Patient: sex M, age 78
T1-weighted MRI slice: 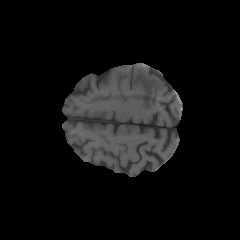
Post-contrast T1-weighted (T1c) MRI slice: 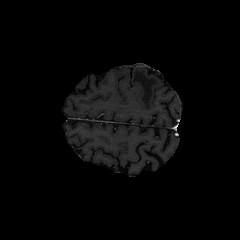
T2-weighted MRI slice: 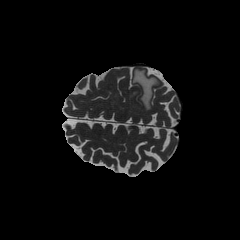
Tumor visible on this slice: yes
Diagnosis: Glioblastoma, IDH-wildtype
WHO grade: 4